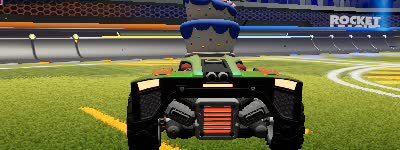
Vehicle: breakout